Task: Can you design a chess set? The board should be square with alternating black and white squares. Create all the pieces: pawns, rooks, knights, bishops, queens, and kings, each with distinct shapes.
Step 2918:
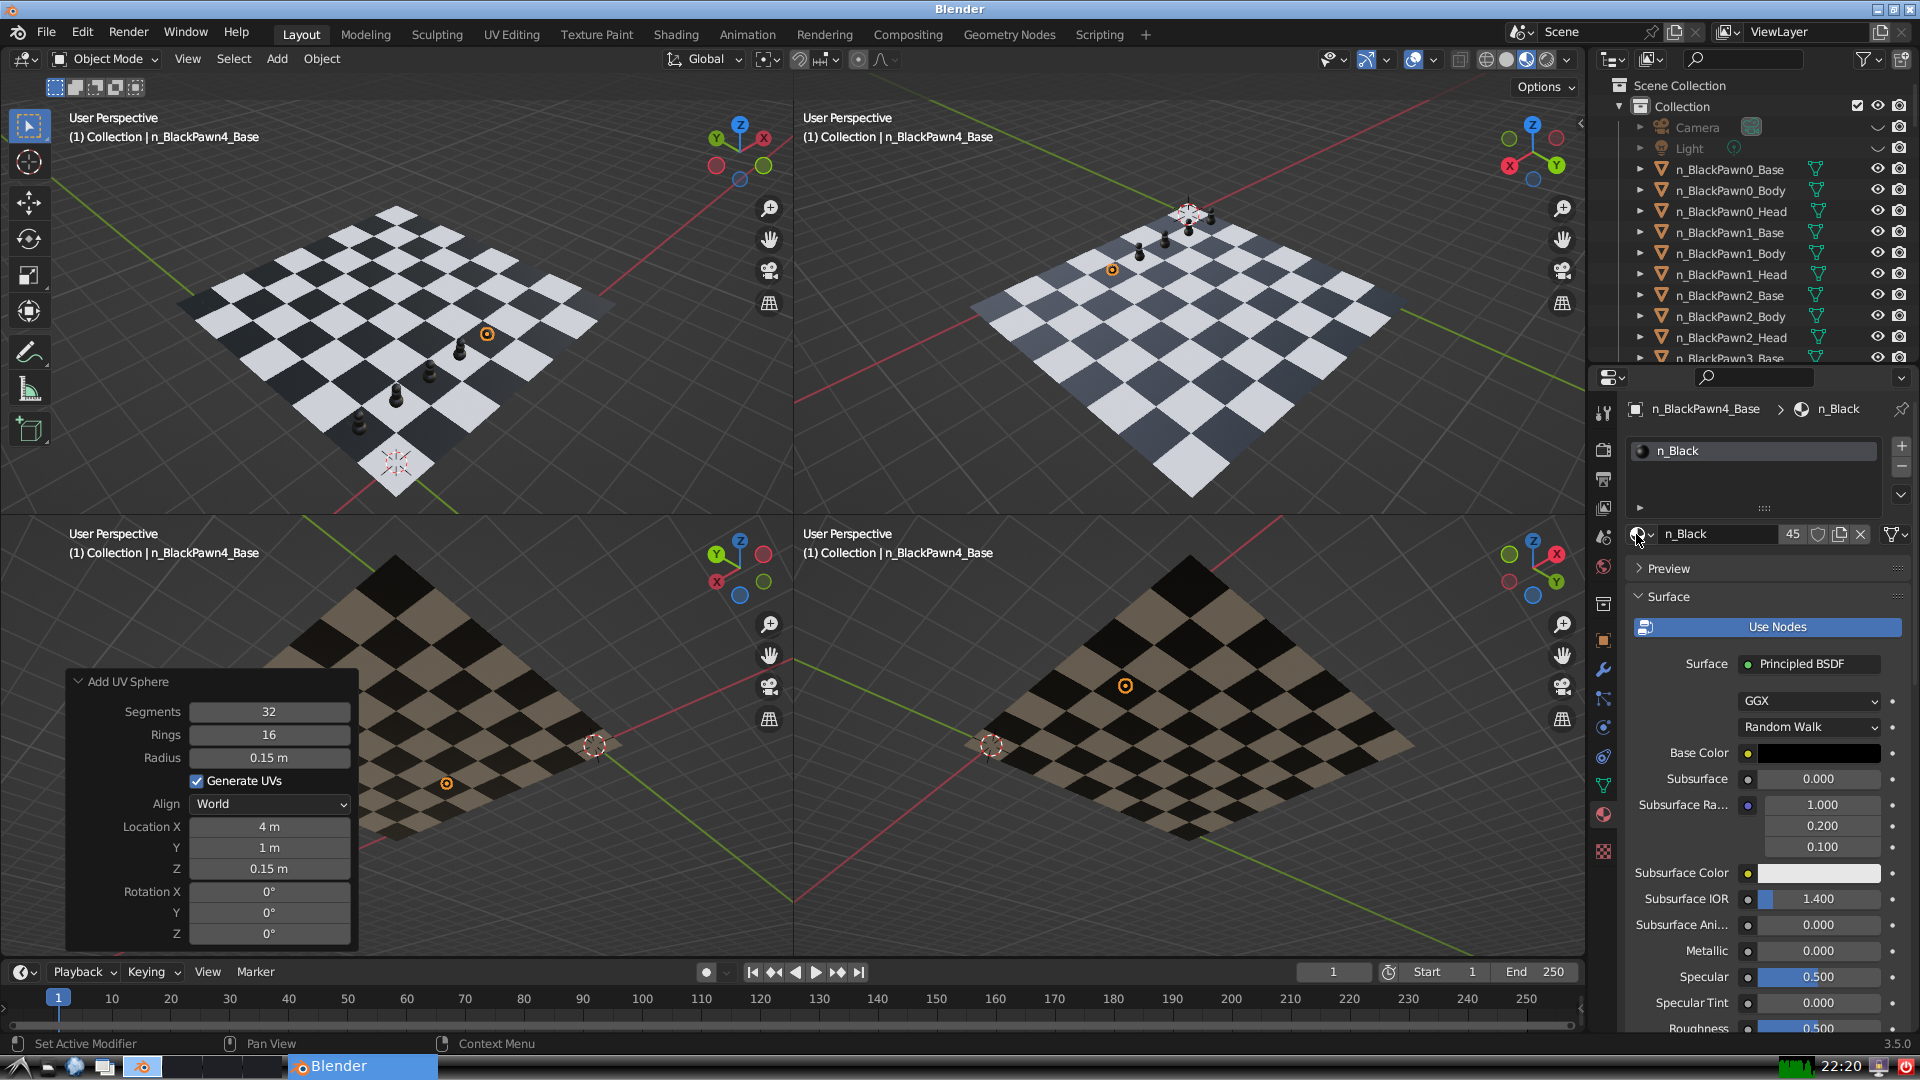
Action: {"mouse_move": [278, 58]}